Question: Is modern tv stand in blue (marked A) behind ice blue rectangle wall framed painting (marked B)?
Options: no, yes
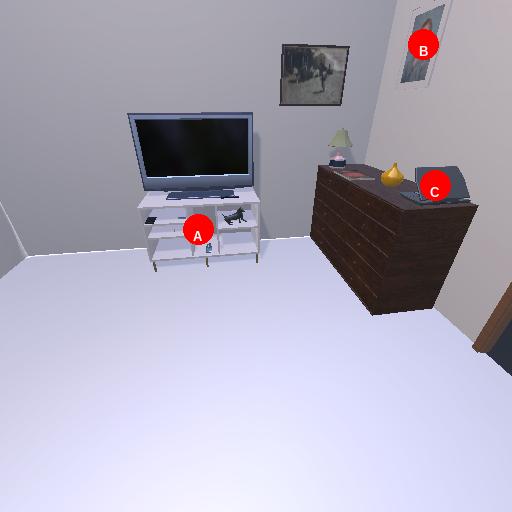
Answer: no